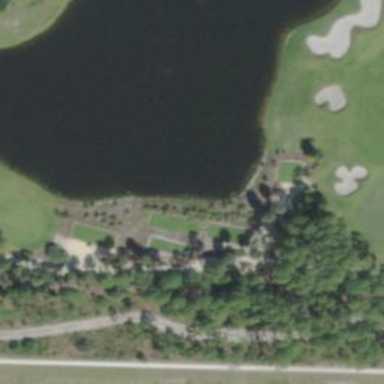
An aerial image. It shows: Golf bunker filled with natural sand.